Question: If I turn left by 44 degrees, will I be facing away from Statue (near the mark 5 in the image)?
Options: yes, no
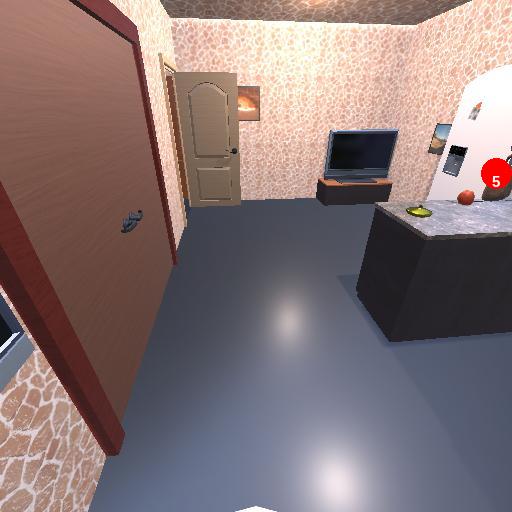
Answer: yes